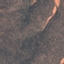
Label: HerbaceousVegetation